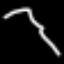
Label: squiggle